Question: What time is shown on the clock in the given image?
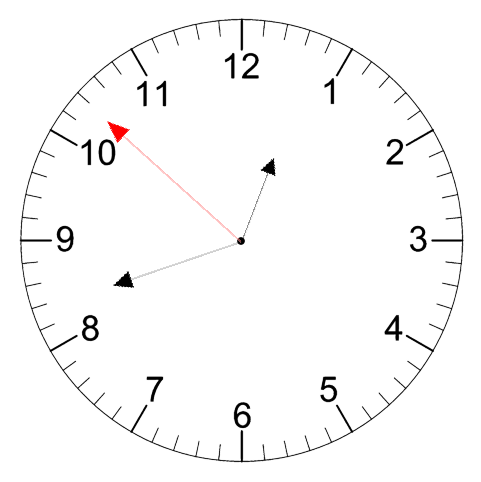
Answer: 12:41:52